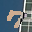
Label: 7